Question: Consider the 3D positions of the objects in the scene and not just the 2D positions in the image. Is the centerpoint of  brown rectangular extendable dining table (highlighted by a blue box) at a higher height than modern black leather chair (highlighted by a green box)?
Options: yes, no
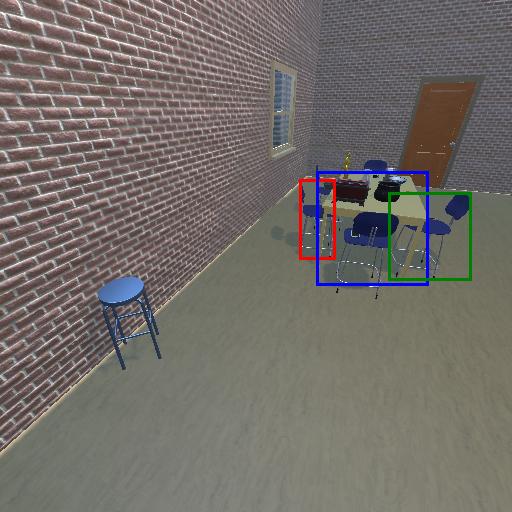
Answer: yes